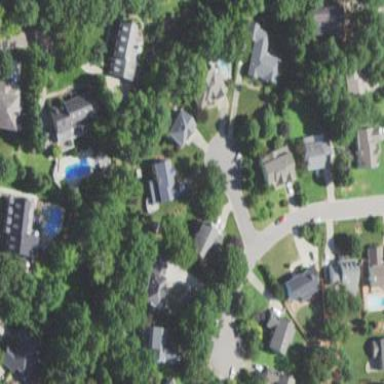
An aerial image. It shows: Residential area within neighborhood.